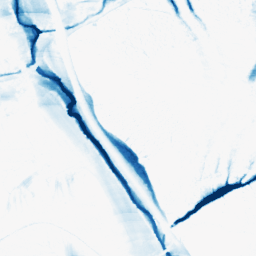
Category: morphological
Decomposition family: morphological_ellipse
Decomposition parameters: operation: closing
width: 10
height: 50
Upsampling method: cubic_mitchell
Upsampling parameters: scale: 8
Upsampling scale: 8